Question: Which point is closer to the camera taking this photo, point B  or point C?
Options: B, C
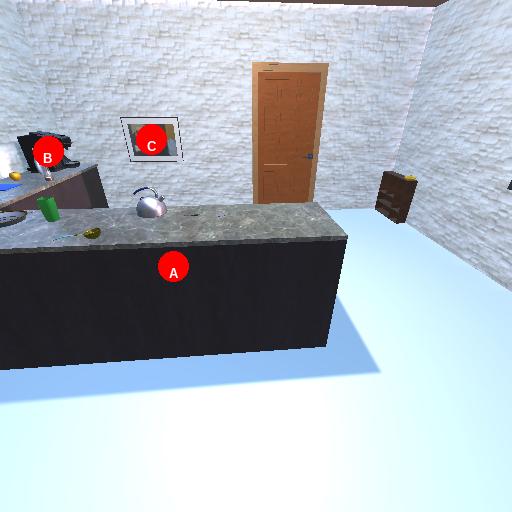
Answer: B